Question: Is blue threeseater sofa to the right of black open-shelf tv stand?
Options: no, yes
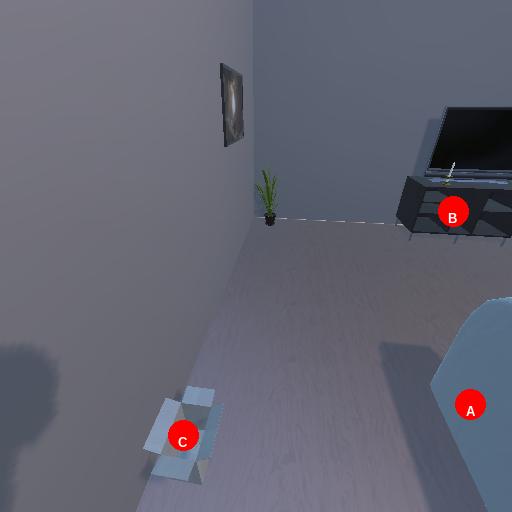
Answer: no